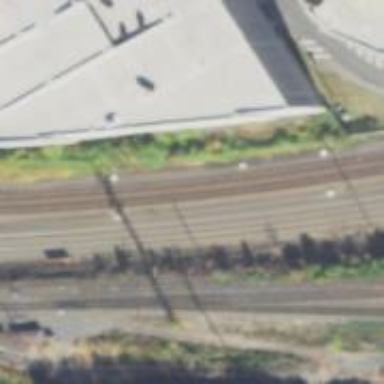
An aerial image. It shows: Railway track with contact line for electrification.